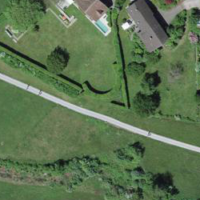
EUNIS habitat code: 25
Species observed at this site:
Prunella vulgaris